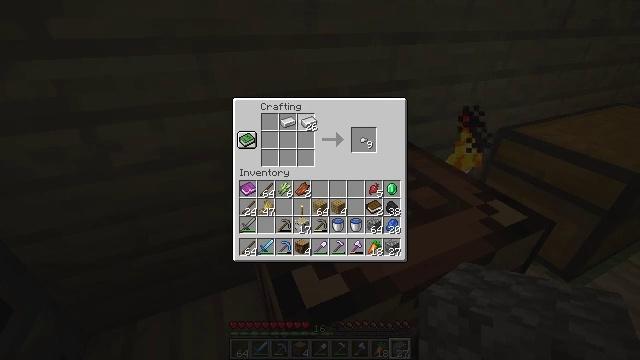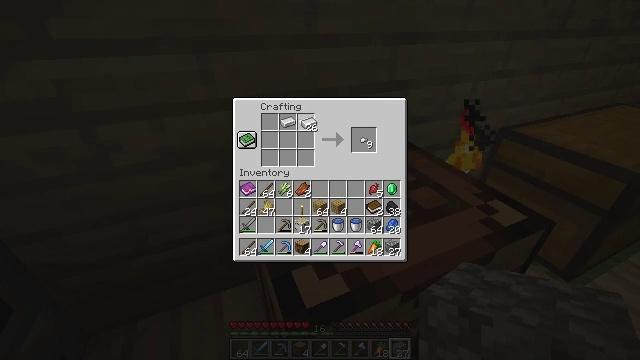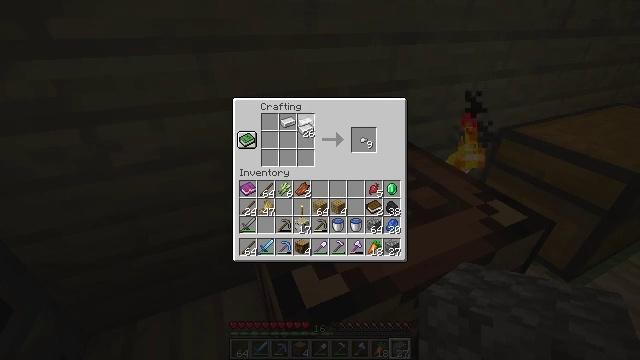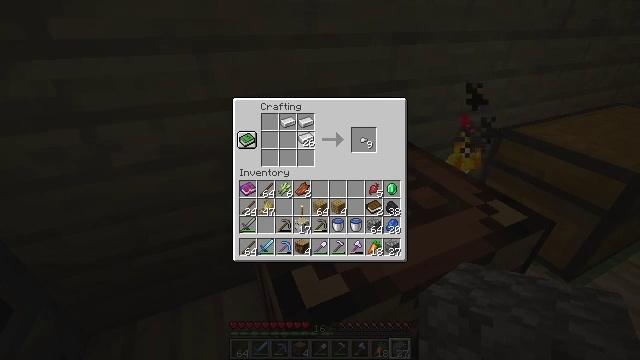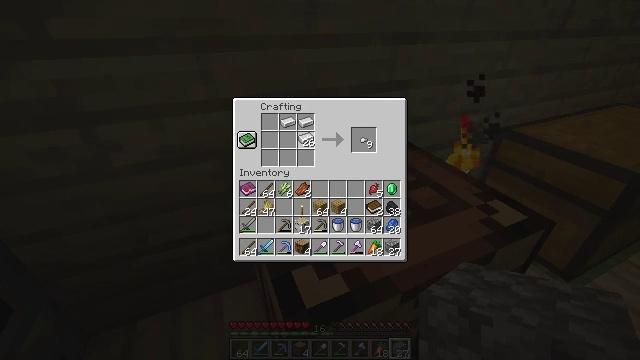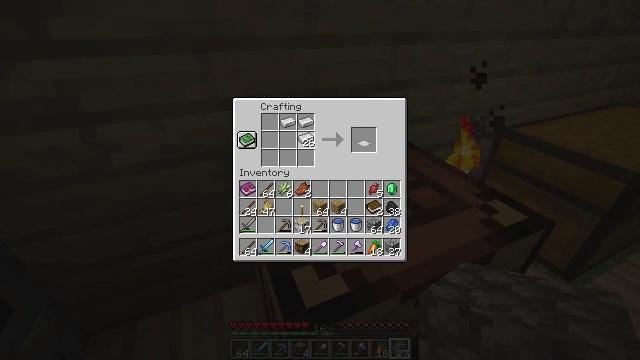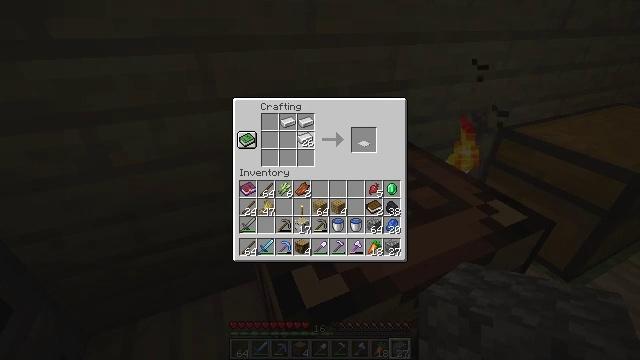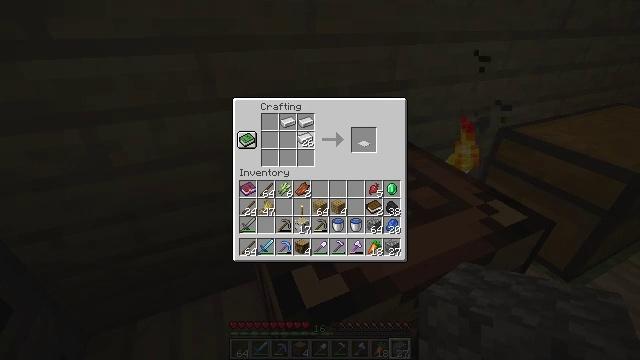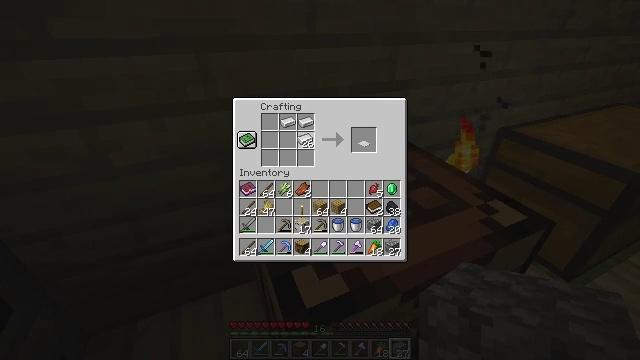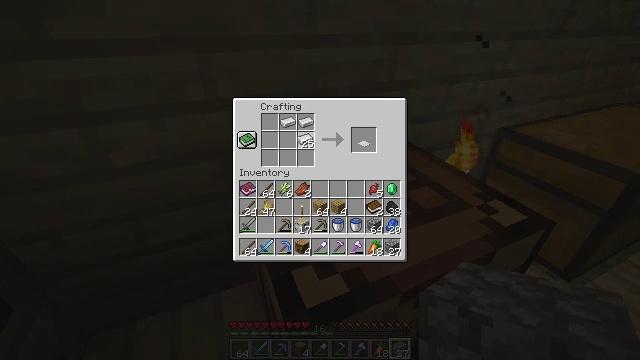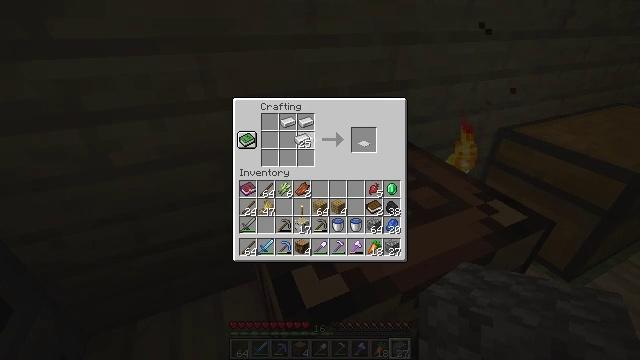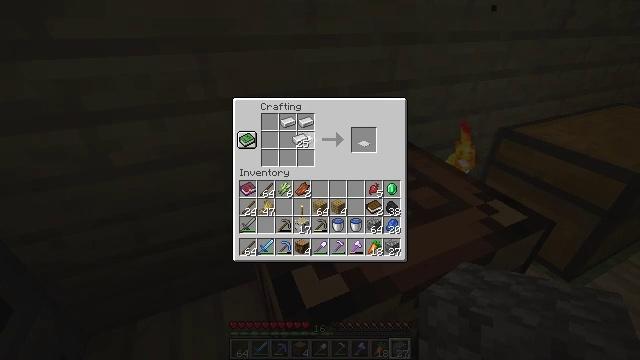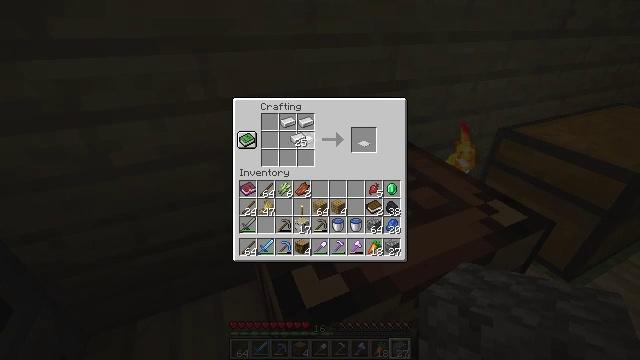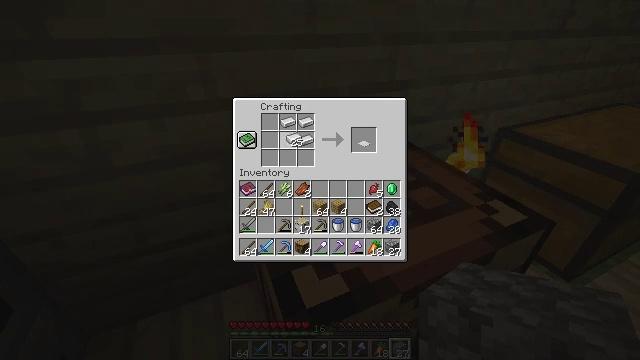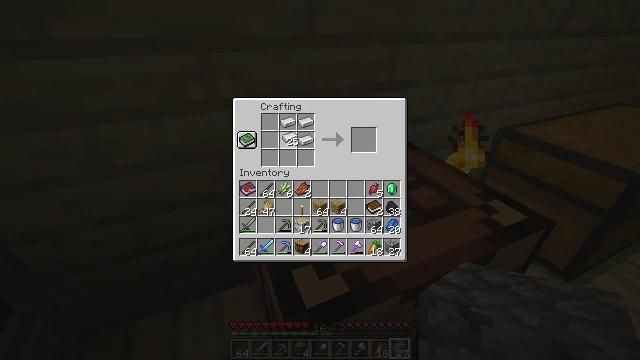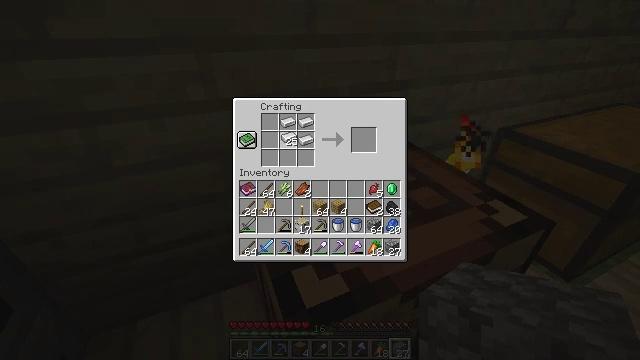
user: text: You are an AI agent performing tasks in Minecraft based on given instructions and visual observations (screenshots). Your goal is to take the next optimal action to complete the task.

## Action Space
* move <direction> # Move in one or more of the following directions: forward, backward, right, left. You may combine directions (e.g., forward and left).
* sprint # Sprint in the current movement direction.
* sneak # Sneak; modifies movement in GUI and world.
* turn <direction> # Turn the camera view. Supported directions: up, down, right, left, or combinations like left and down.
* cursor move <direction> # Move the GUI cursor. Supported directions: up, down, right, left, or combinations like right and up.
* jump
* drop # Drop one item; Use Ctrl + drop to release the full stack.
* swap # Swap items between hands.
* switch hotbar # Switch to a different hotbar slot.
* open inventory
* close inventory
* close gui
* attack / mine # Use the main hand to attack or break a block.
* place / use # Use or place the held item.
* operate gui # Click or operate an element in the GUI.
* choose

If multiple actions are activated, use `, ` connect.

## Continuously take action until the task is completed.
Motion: motion action
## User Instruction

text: Make an iron door by arranging iron ingots in the crafting table.
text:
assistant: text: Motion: no_op
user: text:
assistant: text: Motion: no_op
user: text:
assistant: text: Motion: cursor move down
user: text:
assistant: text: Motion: no_op
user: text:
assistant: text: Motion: no_op
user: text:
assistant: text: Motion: no_op
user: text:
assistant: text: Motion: choose
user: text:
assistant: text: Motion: choose
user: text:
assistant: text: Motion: no_op
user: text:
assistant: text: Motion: no_op
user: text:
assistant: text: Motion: no_op
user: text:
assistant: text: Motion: no_op
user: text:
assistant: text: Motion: no_op
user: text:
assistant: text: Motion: no_op
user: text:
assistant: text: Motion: no_op
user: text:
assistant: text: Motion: no_op
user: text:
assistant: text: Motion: choose
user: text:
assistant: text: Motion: choose
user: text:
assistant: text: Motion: choose
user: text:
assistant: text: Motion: no_op
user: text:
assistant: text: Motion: cursor move down
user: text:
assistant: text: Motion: no_op
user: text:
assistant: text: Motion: no_op
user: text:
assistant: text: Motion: no_op
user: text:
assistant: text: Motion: choose
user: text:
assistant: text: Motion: choose
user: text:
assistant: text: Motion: choose
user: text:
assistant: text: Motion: no_op
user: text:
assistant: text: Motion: no_op
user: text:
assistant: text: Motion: no_op